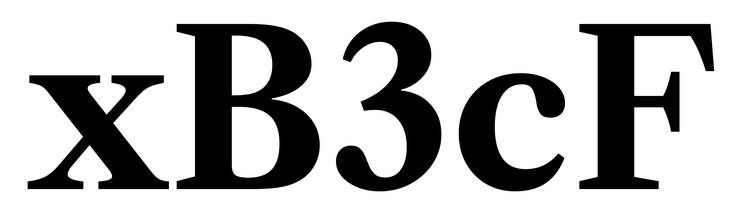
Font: LibreCaslonText_Bold